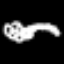
Label: squiggle